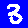
Digit: 3